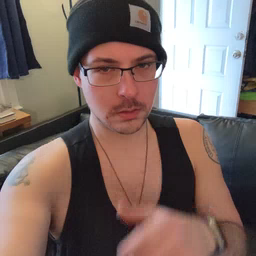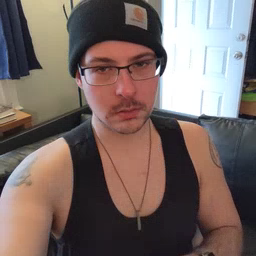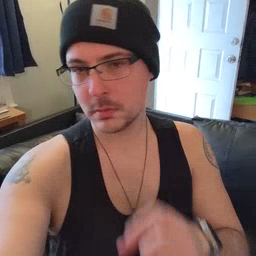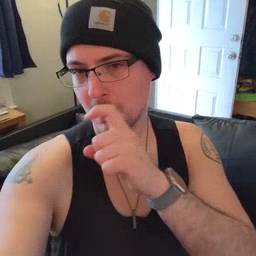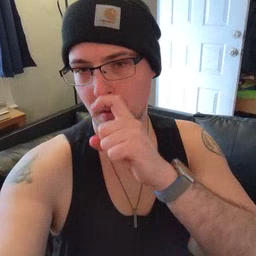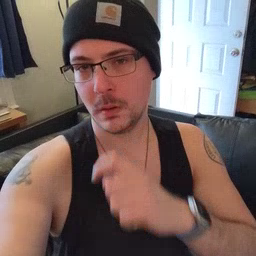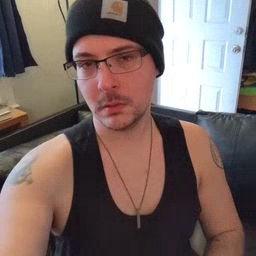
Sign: doll